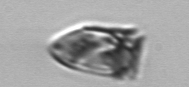
Label: Dinophysis_acuminata